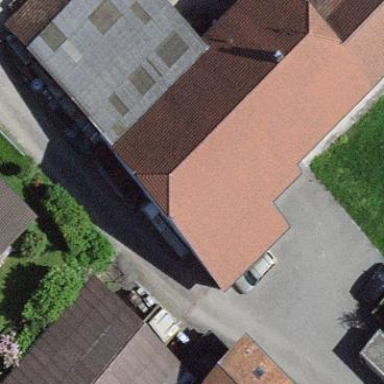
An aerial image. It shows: Farm building.